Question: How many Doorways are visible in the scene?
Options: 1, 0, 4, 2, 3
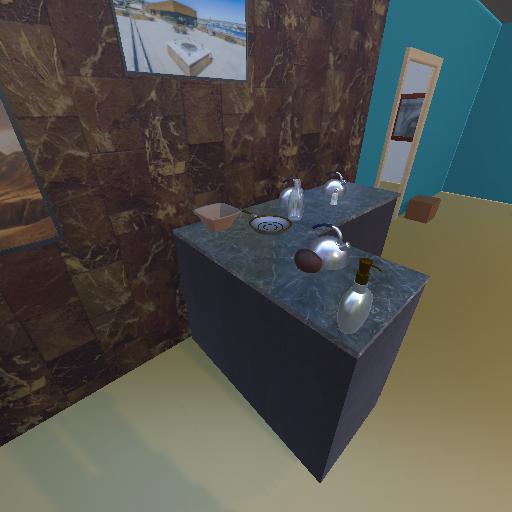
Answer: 1